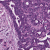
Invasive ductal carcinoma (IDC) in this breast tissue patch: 1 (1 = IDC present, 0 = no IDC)